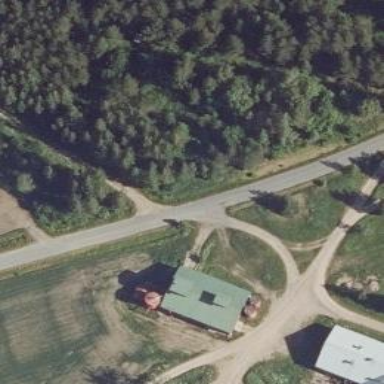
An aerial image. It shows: Paved tertiary road.